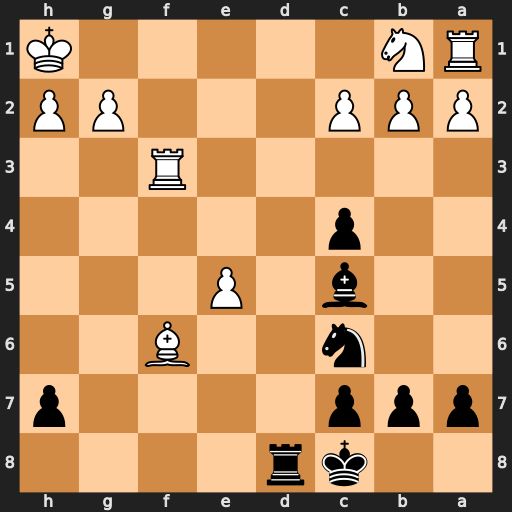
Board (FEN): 2kr4/ppp4p/2n2B2/2b1P3/2p5/5R2/PPP3PP/RN5K
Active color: b
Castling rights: -
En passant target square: -
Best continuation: Rd1+ Rf1 Rxf1#